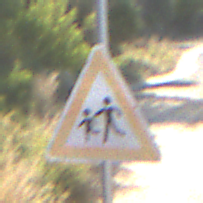
Verkehrszeichen: KinderRechts
Umgebung: Outdoor, Nature
Tageszeit: MorningAfternoon
Wetter: Clear
Licht: Natural
Jahreszeit: NotSpecified
Kontrast: HighContrast